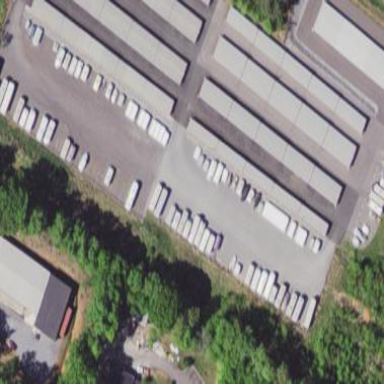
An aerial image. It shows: Group of garages.